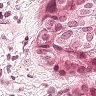
Metastatic tissue present: yes